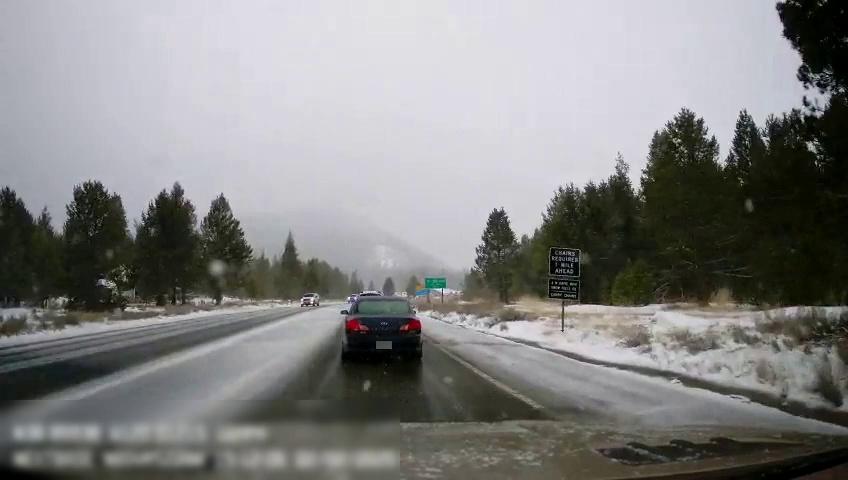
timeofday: Day
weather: Snowy
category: Drivable Space
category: Vehicles | SUV
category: Vehicles | Car
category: Vehicles | SUV
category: Vehicles | Truck
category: Traffic | Signs
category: Traffic | Signs
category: Traffic | Signs
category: Traffic | Signs